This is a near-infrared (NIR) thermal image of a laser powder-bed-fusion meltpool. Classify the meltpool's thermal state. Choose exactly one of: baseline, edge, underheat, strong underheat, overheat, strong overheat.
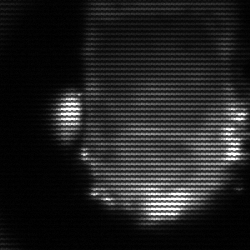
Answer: baseline